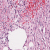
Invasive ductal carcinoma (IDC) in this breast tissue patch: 0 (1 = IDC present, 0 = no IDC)